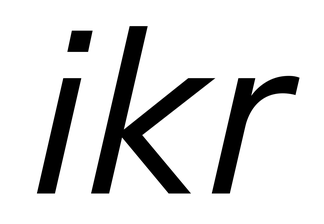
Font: InstrumentSans-Italic_Italic